Question: Ok, I have tri-leveled entities with the following hierarchy:
User -> RegisteredVehicle -> MakeSource
----------------------------------->ModelSource
----------------------------------->YearSource (Yes I know, a lookup table for years how horrible.)
A user can have a registered vehicle which itself can have a fk from MakeSource and a fk from ModelSource which holds relevant vehicle data. (Name, Cylinders, Transmission etc)
How can I use a linq query to select a user's information, any registered vehicles he has along with the meta data for the makesource and modelsource tables?
'''
var entity = context.AspNetUsers.Include(P => P.RegisteredVehicles
.Select(P => P.MakeSource));
'''
This gets me as much as the makes but I am still out of luck with the model sources and year sources.

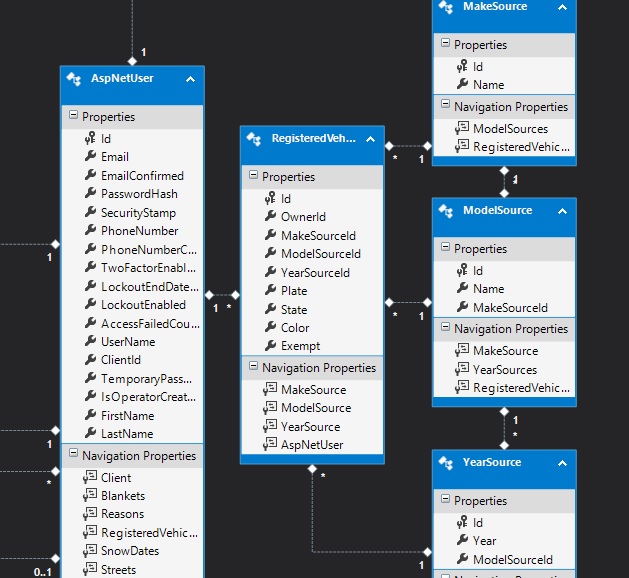
Answer: You should just be able to chain the includes:
'''
var entity = context.AspNetUsers.Include(P => P.RegisteredVehicles
.Select(P => P.MakeSource)).Include(P => P.RegisteredVehicles
.Select(P => P.ModelSource)).Include(P => P.RegisteredVehicles
.Select(P => P.YearSource));
'''